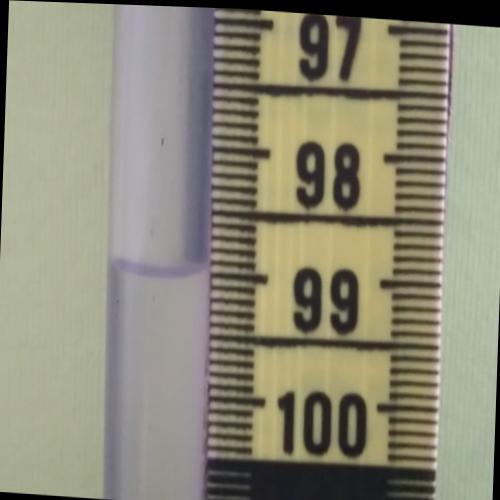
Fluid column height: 99.0 cm